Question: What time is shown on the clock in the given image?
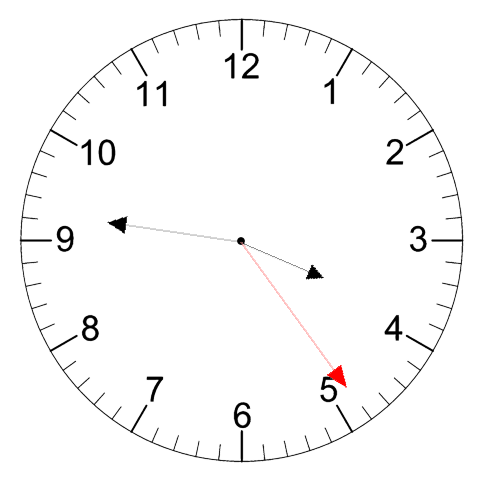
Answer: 03:46:24